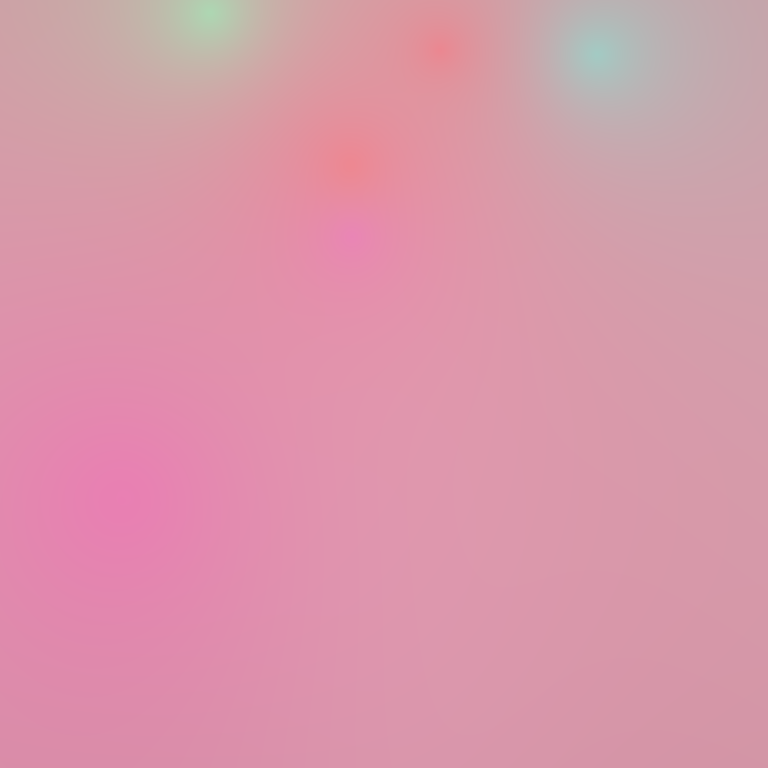
Abstract light effect, smooth blend from soft pink to light teal, calm atmosphere, diffuse glow, no room, no furniture, no objects.